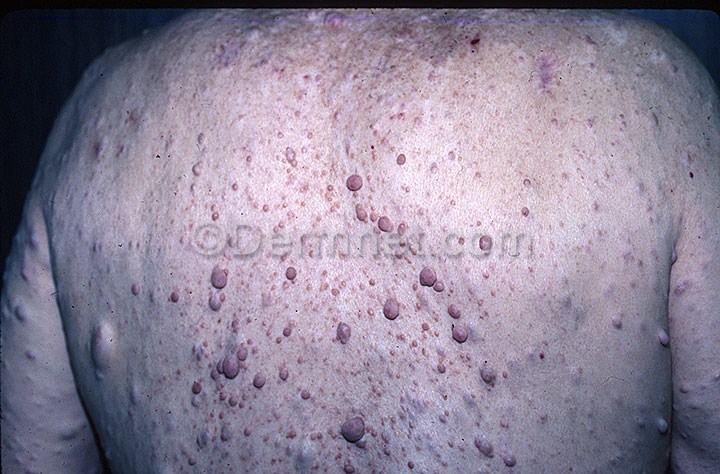
Disease: Systemic Disease